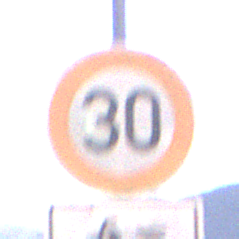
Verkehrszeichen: Geschwindigkeit30
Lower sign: HinweisDurchSinnbild19
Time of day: MorningAfternoon
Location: Outdoor (Nature)
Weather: Clear
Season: NotSpecified
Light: Natural